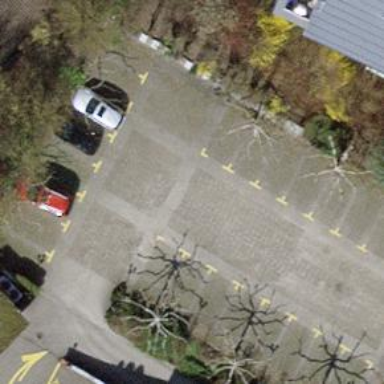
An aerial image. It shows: Parking area with grass paver surface.